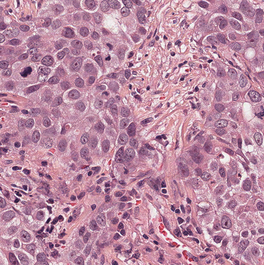
Tumor epithelial tissue: yes
Tumor-associated stroma tissue: yes
Normal tissue: no